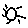
Label: sun